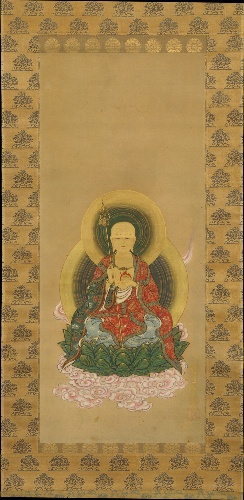
Title: 英一蝶筆 地蔵菩薩図|Jizō Bosatsu
Artist: Hanabusa Itchō
Artist bio: Japanese, 1652–1724
Date: 1667–98
Object type: Hanging scroll
Classification: Paintings
Medium: Hanging scroll; ink, color, and gold paint on paper
Culture: Japan
Period: Edo period (1615–1868)
Dimensions: 24 3/4 x 10 1/2 in. (62.9 x 26.7 cm)
Department: Asian Art
Credit line: The Howard Mansfield Collection, Purchase, Rogers Fund, 1936
Accession year: 1936
Repository: Metropolitan Museum of Art, New York, NY
Tags: Bodhisattvas